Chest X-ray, AP view. Patient: 52 years old, sex M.
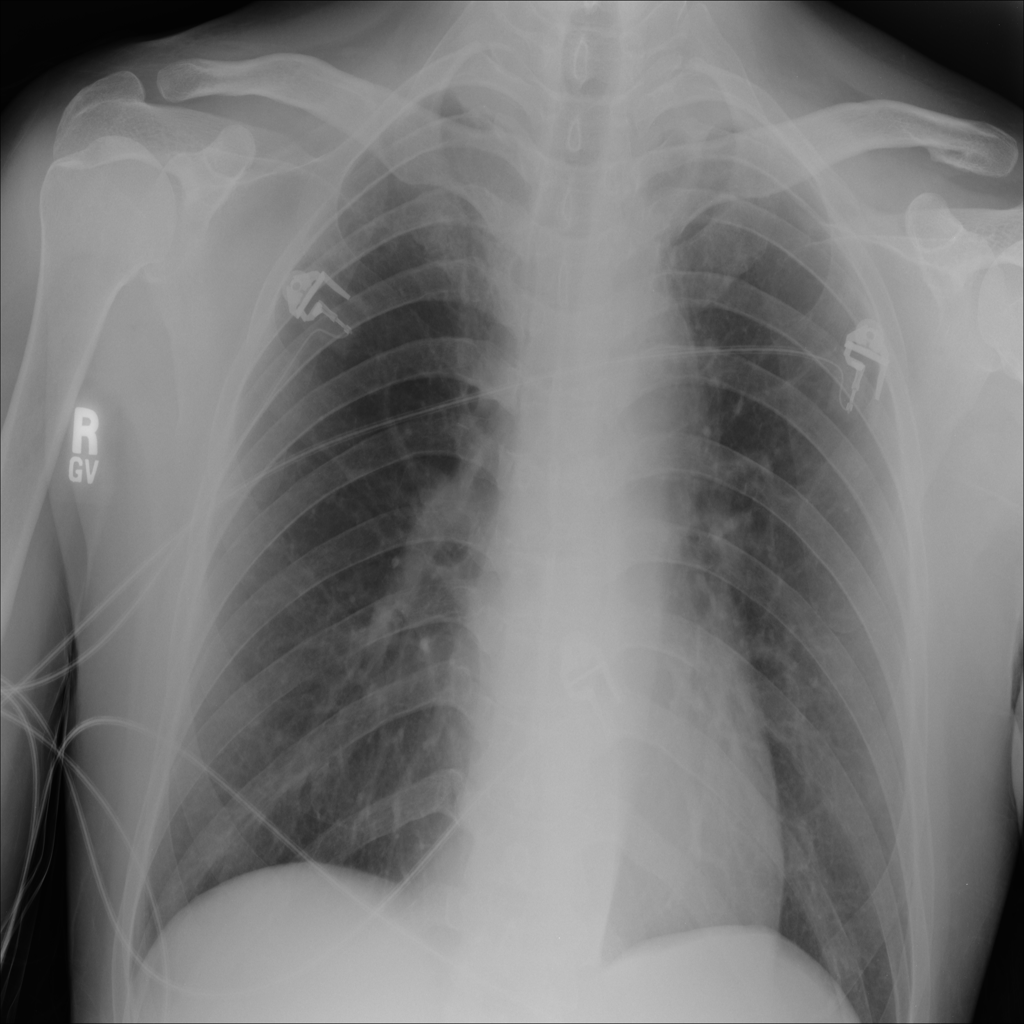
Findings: No Finding